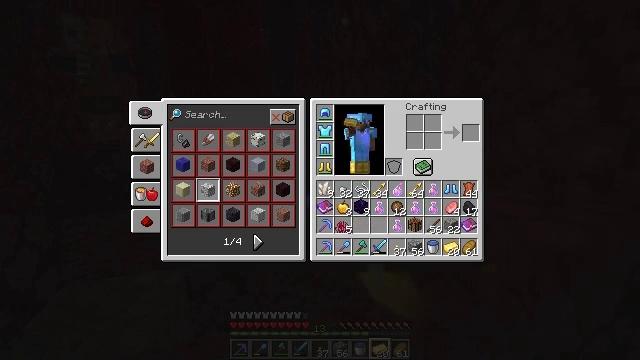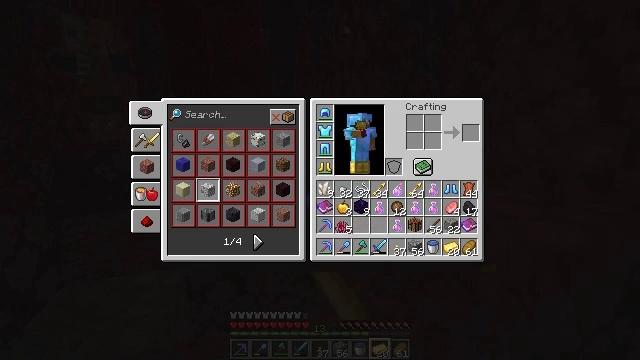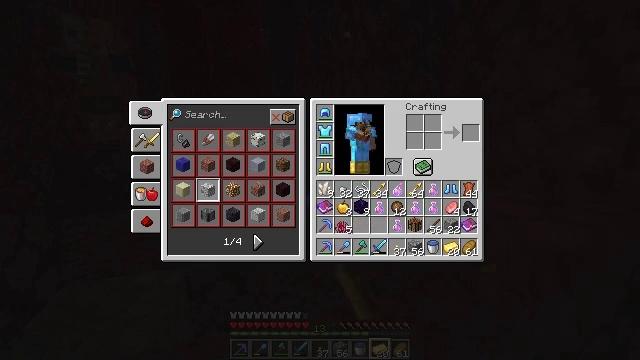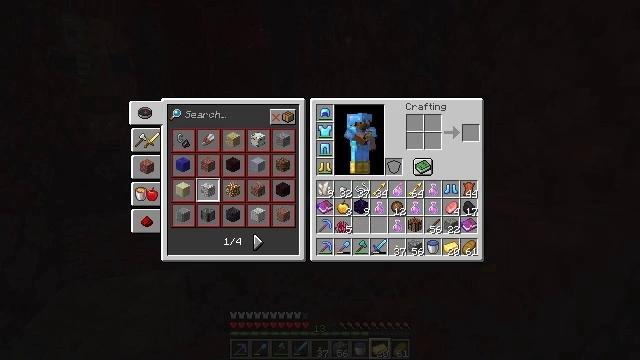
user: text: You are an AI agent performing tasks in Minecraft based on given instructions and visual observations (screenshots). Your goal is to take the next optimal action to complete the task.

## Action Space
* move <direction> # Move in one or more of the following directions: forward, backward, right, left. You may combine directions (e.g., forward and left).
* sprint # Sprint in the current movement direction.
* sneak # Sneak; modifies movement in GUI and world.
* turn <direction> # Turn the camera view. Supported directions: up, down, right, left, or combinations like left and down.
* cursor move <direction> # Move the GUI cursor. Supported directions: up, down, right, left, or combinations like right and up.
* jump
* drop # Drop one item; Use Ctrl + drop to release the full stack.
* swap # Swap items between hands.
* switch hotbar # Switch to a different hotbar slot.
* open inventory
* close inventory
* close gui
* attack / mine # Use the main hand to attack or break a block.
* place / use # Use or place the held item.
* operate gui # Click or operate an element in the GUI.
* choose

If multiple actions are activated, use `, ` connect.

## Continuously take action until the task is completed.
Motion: motion action
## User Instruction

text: Remove a soul sand from the inventory.
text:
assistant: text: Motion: no_op
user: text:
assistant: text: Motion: no_op
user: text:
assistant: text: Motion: no_op
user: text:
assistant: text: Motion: no_op